Question: '''
public class Frecuencia : Modelo<Frecuencia>
{
...
public virtual string FrecuenciaEspecifica { get; set; }
...
protected virtual FrecuenciaEspecifica GetFrecuenciaEspecifica()
{
Console.WriteLine(FrecuenciaEspecifica);
}
}
'''
'''
<?xml version="1.0" encoding="utf-8" ?>
<hibernate-mapping xmlns="urn:nhibernate-mapping-2.2"
assembly="Dominio"
namespace="Dominio">
<class name="Frecuencia" table="frecuencias">
...
<property name="FrecuenciaEspecifica" />
</class>
</hibernate-mapping>
'''
If I call 'GetFrecuenciaEspecifica()' I get an empty output but if I try:
'Console.WriteLine(Frecuencia.FrecuenciaEspecifica)' inside class, I get the output value.
See images below
##

What am I doing wrong?
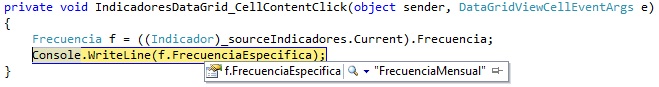
Answer: It's not clear how you are creating each instance, but given that you are using NHibernate, I'd guess that the first example, where it is null, is not being obtained from an 'ISession', or if you did, the session is closed, and the exception is being swallowed by WPF.
If it is not loaded from a session, then there is no proxy, and no mechanism to load the value from the database. You can check this by using the immediate window and type 'this is NHibernate.Proxy.INHibernateProxy' and if the value is 'false' then you didn't load it from a session.
If the session is closed, and WPF is swallowing it, you can use the Visual Studio Exceptions dialog to stop on 'ObjectDisposedException'.